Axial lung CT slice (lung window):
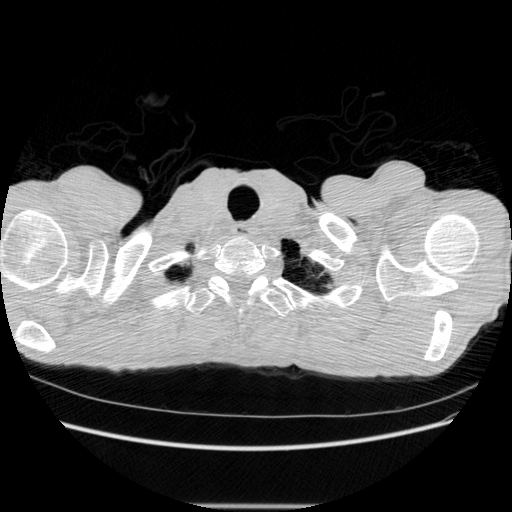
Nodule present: no